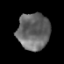
Tissue: prostate
Cell type: Epithelial cells
Senescence score: 0.2935
Nuclear area (px): 1155
Mean DAPI intensity: 104.374